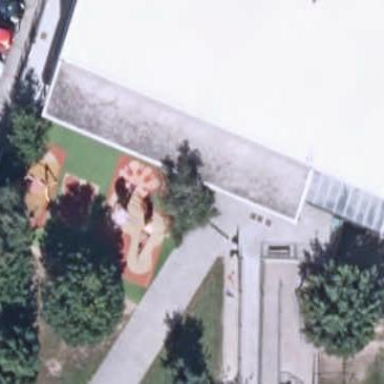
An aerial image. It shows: Playground area for leisure land.